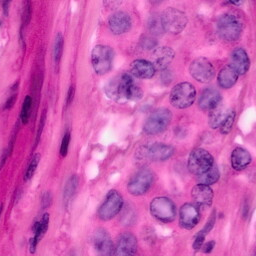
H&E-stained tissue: Pancreatic